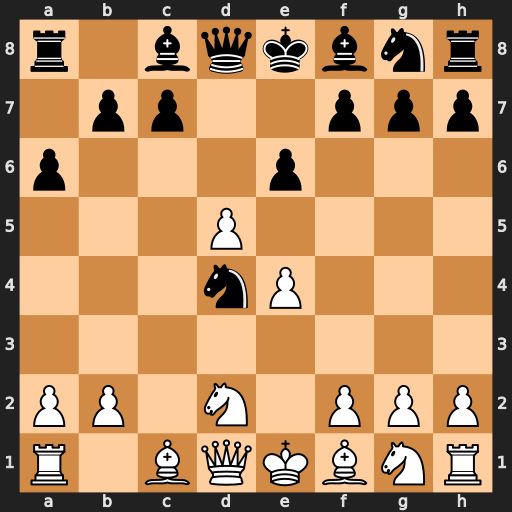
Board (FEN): r1bqkbnr/1pp2ppp/p3p3/3P4/3nP3/8/PP1N1PPP/R1BQKBNR
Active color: w
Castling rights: KQkq
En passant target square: -
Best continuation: Qa4+ b5 Qxd4